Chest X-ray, PA view. Patient: 68 years old, sex M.
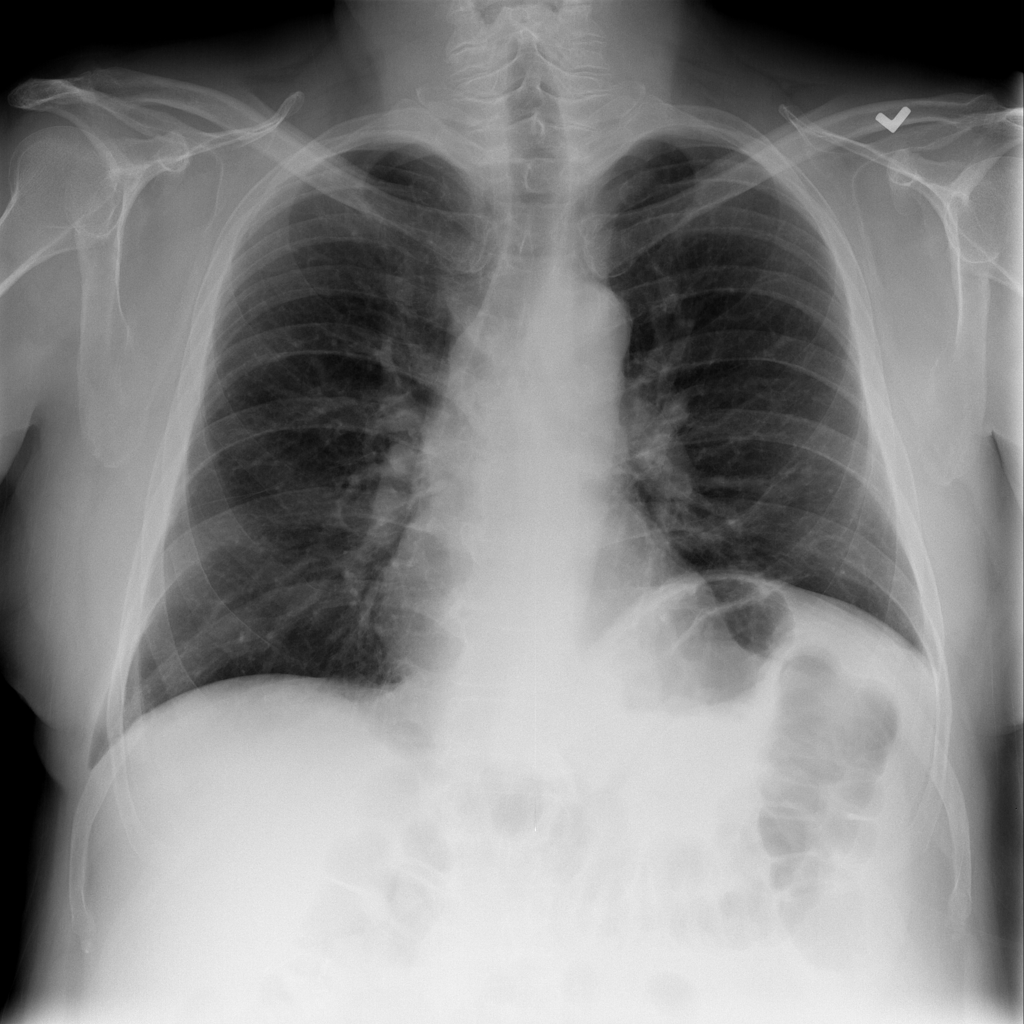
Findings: Atelectasis